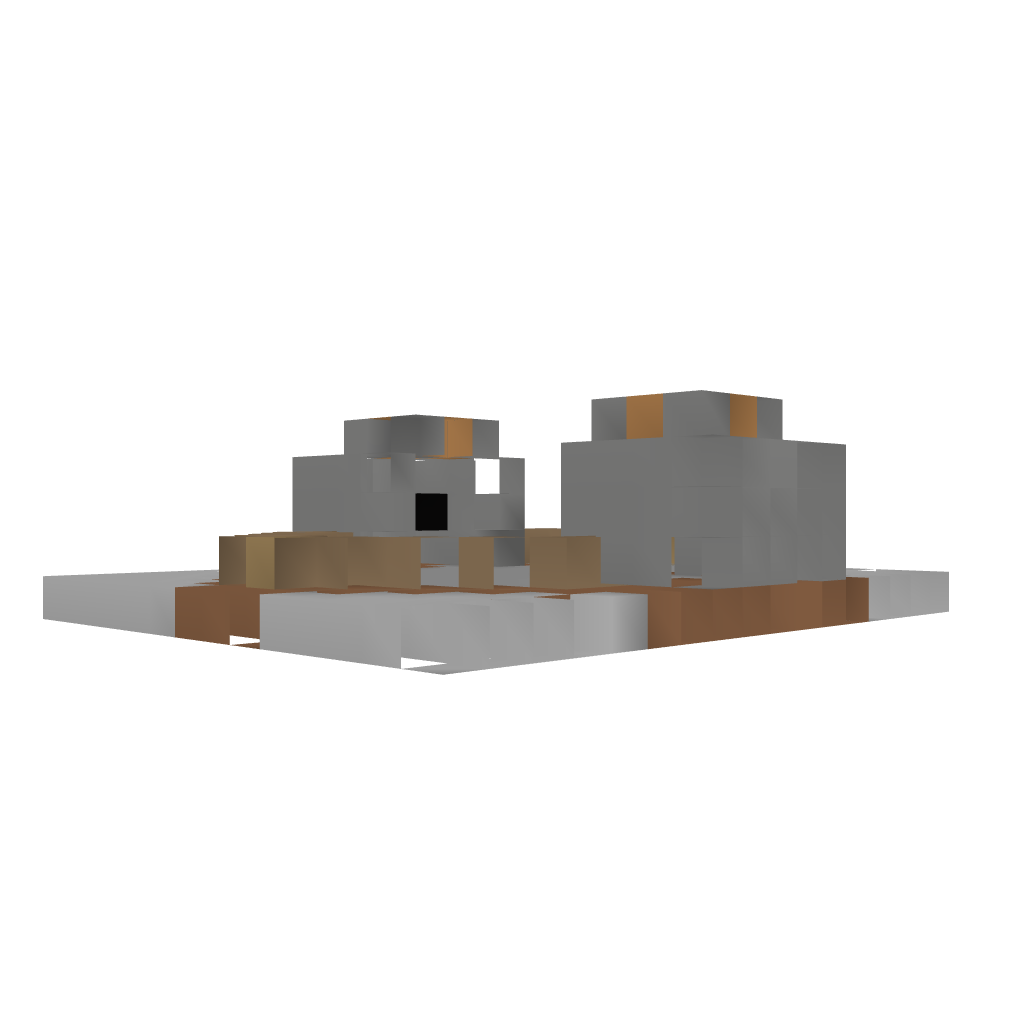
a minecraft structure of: Undead Horse Island!!!